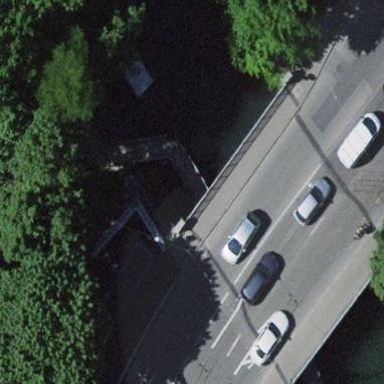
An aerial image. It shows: Bridge that is man-made.